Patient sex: M
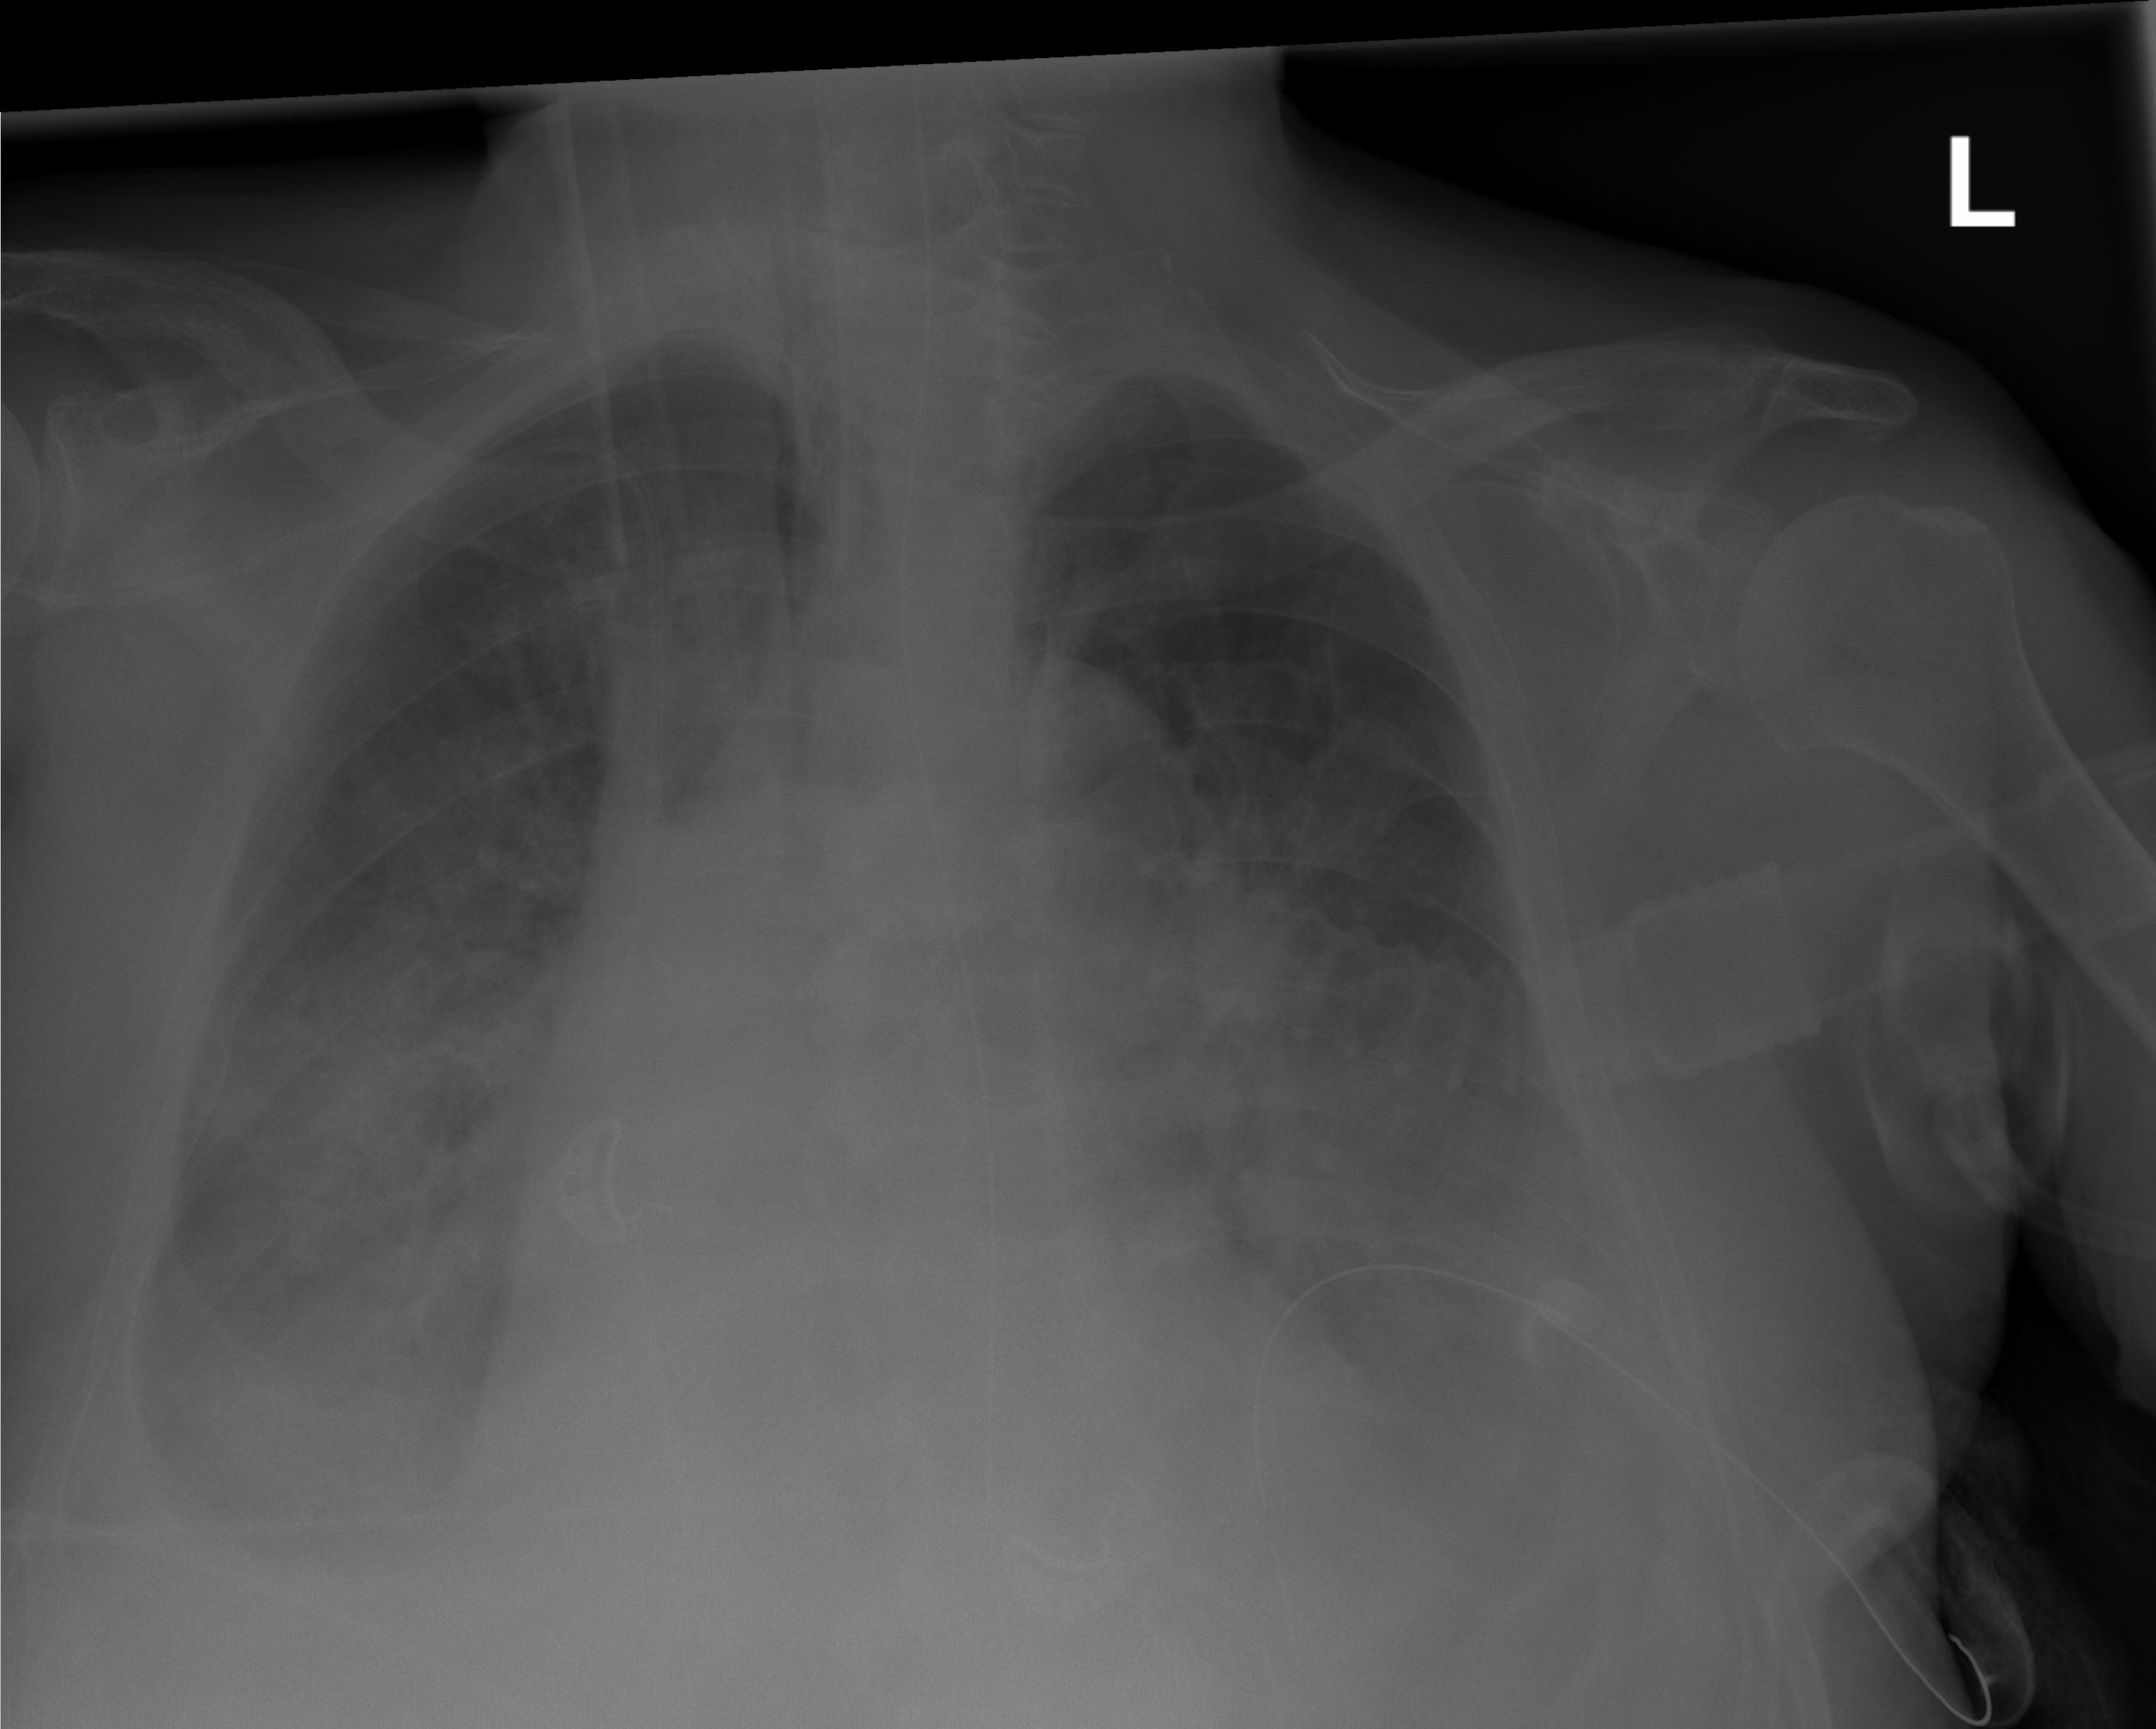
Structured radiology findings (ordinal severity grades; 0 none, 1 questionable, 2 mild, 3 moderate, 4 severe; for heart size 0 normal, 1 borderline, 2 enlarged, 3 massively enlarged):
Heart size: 1
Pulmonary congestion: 0
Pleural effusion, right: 2
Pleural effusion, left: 2
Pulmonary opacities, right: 2
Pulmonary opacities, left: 2
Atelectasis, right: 2
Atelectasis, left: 2